Question: I'm creating a website using HTML5, and CSS3. I've been creating a Image with pure CSS and having some trouble when I put two CSS images together and one of them has a few lines of text.
I'll get straight to the point now - I've created a square Image and divided them together. I've placed some text in one of them using:
'''
<p></p>
'''
Here's the source of the the CSS Image with the text:
'''
#right {
background-color: #FFFFFF;
height: 900px;
position:absolute;
border-width:1px;
display: block;
border-style:solid;
margin-left: auto;
font-family: 'Ubuntu', sans-serif;
font-size: 85%;
margin-right; auto;
color: #000000;
border-right-color:white;
border-color:grey;border-style:solid;
border-top-left-radius: 5px;
top:300px;
width: 300px;
left:102px;
'''
Here's the second CSS Image source:
'''
#middle {
background-color: #FFFFFF;
height: 900px;
position:absolute;
color: #000000;
display: block;
margin-left:auto;
border-right-color:white;
border-width:1px;
text-align:center;
margin-right; auto;
border-left-color:white;
top:300px;
border-top-color:grey;
border-style:solid;
width: 560px;
left: 390px
}
'''
Okay, now moving onto the HTML5 source:
'''
<a id="bottom"></a></div>
<!--Begin page -->
<div id="right">
<p>FFFFFFFFFFFFFFFFFFFFFFFFFFFFFFFFFFFFFFFFFFFFFFFFFFFFFFFFFFFFFFFFFFFFFFFFFFFFFFFFFFFFFFFFFFFFFFFFFFFFFFFFFFFFFFff</p>
</div>
'''
Okay, now I apologise If this question seems stupid to you, just to backup everything I've explained I've provided a Image of the problem I'm fancing for you to get a better understanding.

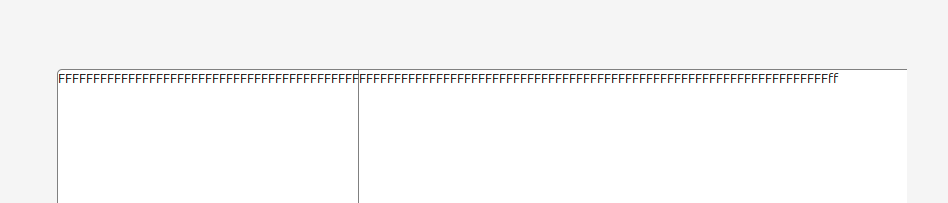
Answer: What you need is 'word-wrap: break-word;', this will force the non spaced string to wrap inside an element with a fixed width.
<URL>